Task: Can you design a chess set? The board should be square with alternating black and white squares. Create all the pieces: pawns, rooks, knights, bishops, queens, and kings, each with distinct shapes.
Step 214:
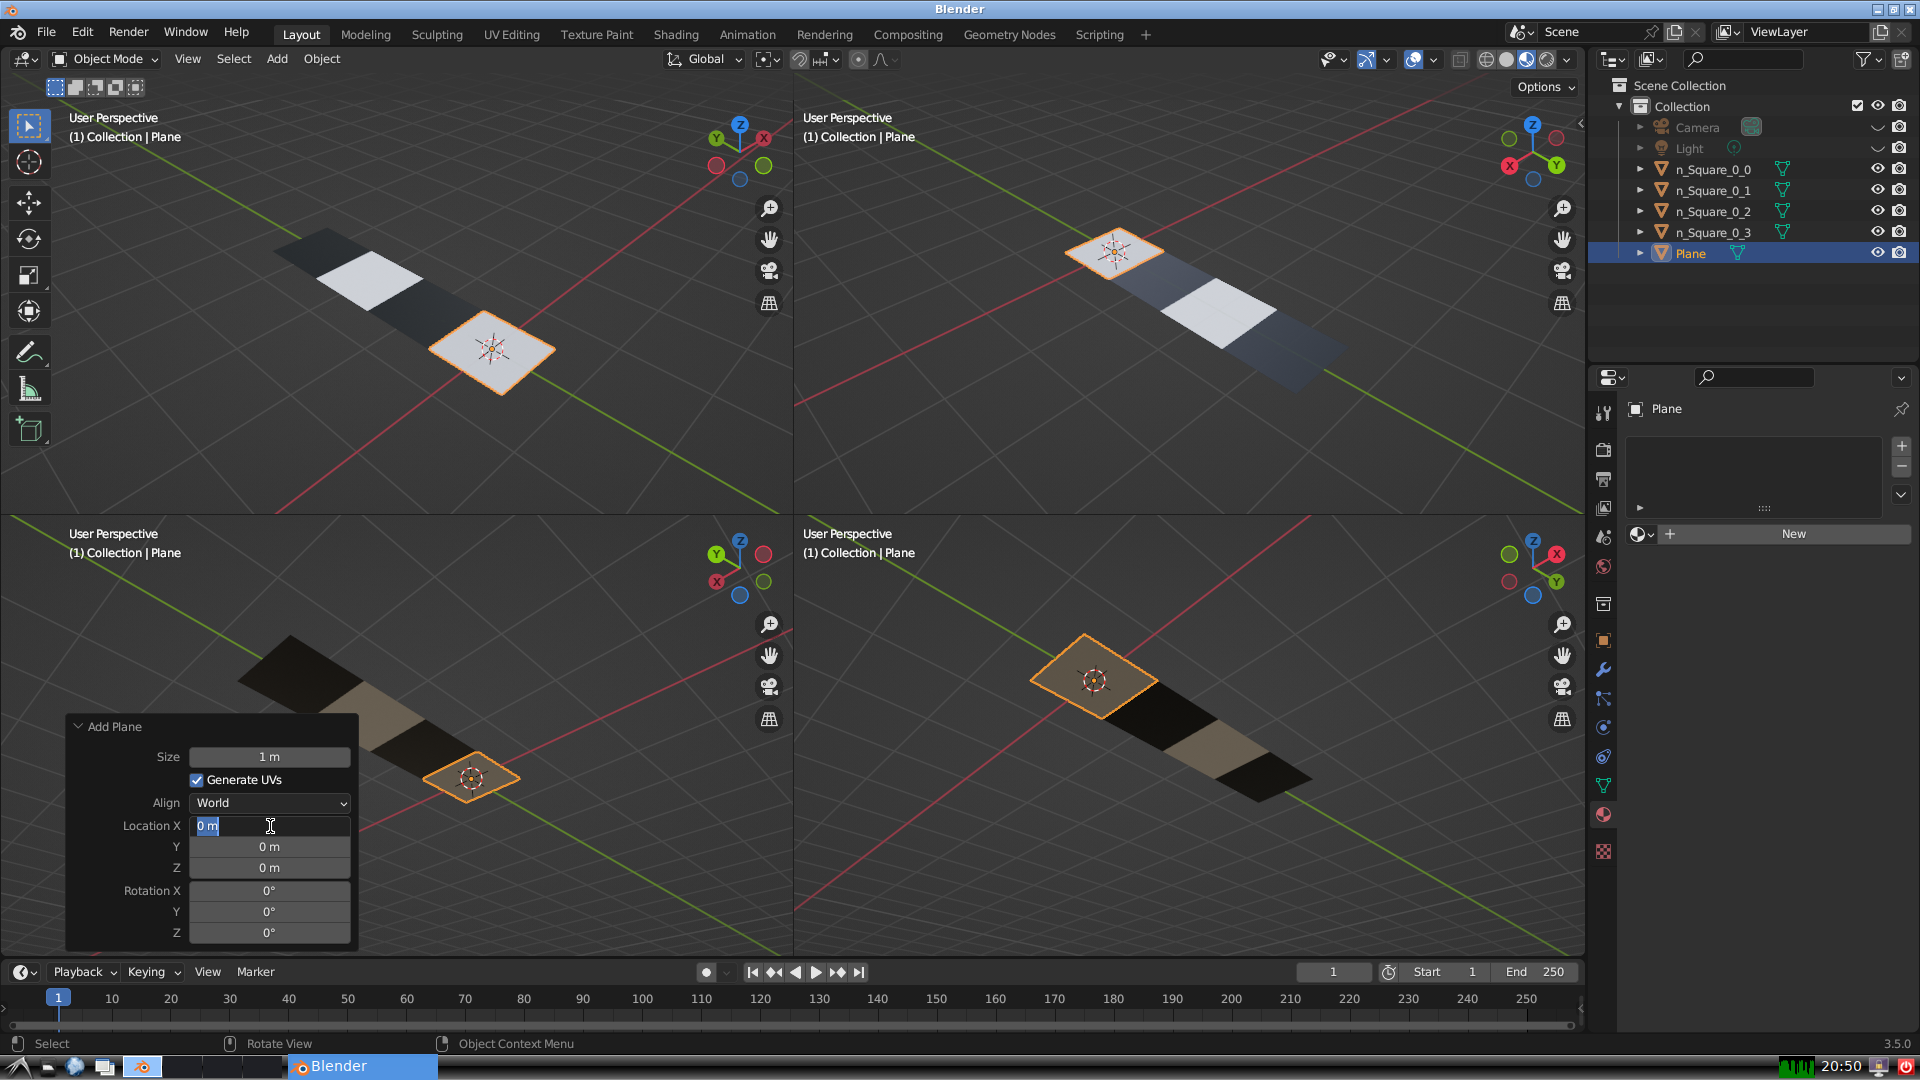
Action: input_text: 0.0